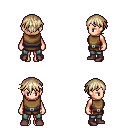
a pixel art fantasy rpg character, female body template, human, light skin, leather chest armor, teal pants, white blonde short bangs hairstyle, maroon shoes, four views (front, back, left, right), 2x2 character sprite sheet, small pixel art, hard edges, no anti-aliasing